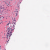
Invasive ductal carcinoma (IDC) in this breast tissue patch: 0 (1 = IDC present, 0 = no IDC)